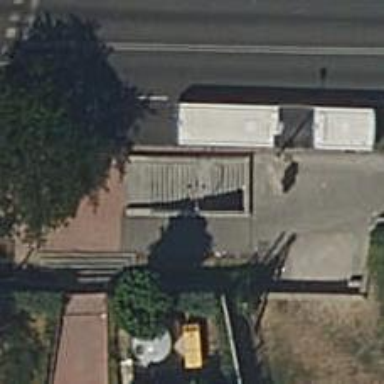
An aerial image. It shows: Road with steps.